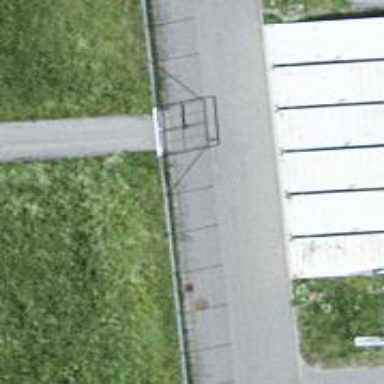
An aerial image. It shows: Gate.